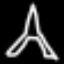
Label: The Eiffel Tower